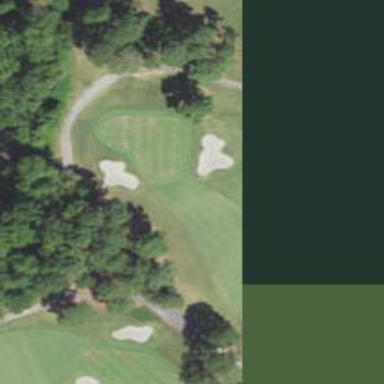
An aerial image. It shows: Grassy area designated as golf fairway.